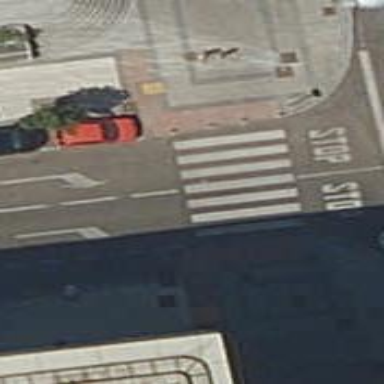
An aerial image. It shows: Uncontrolled zebra crossing on the road.